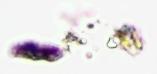
Label: Detritus